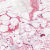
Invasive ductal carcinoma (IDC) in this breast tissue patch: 0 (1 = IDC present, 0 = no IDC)